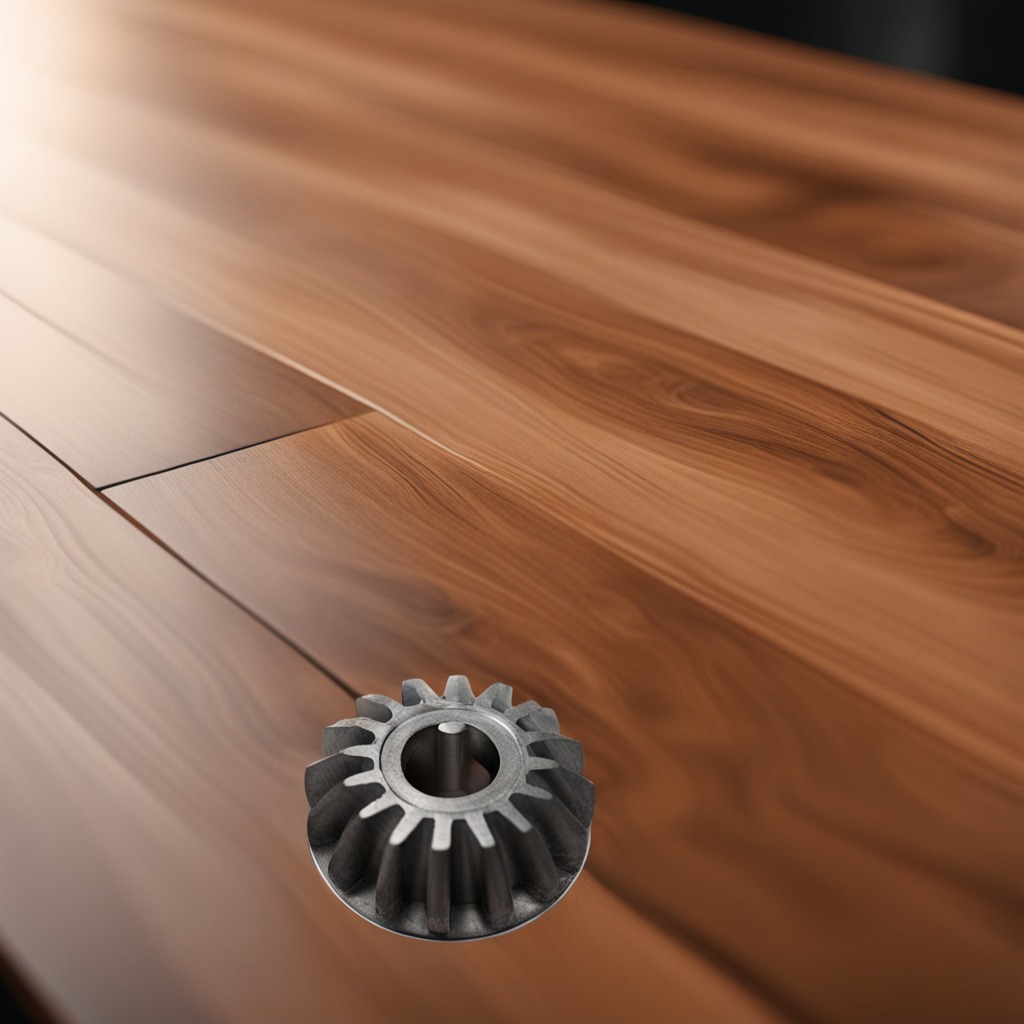
A steel gear with teeth is lying on the wooden table.